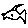
Label: fish